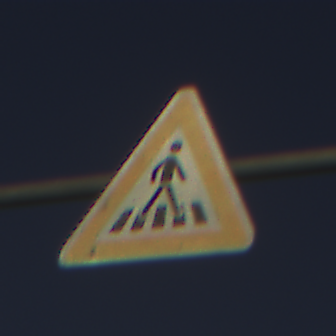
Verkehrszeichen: FussgaengerueberwegLinks
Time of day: SunriseSunset
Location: Outdoor (Nature)
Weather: Clear
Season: NotSpecified
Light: Natural